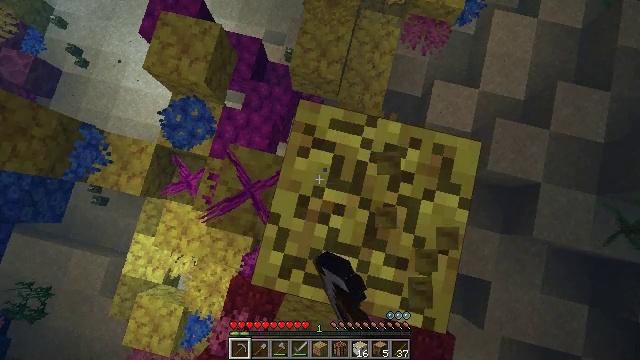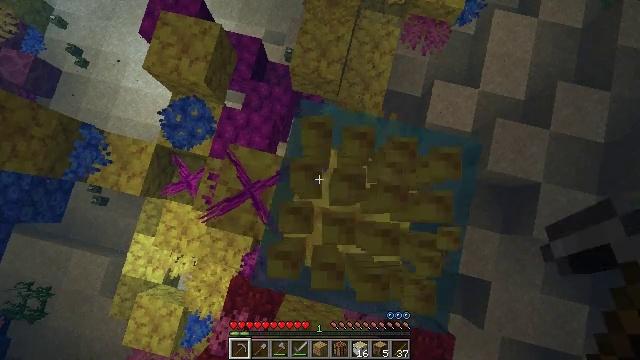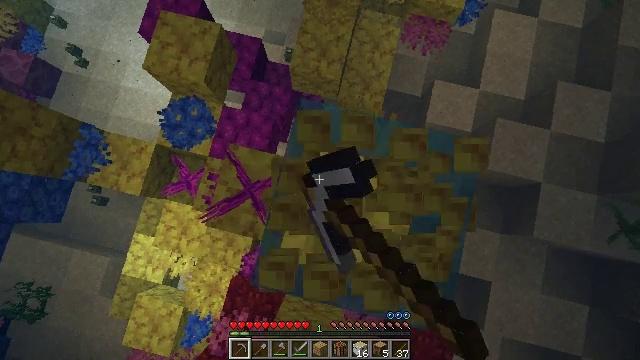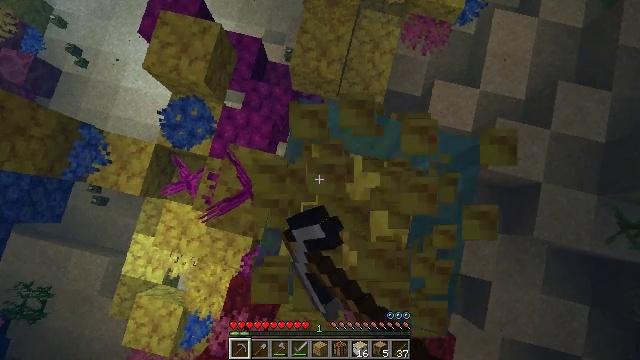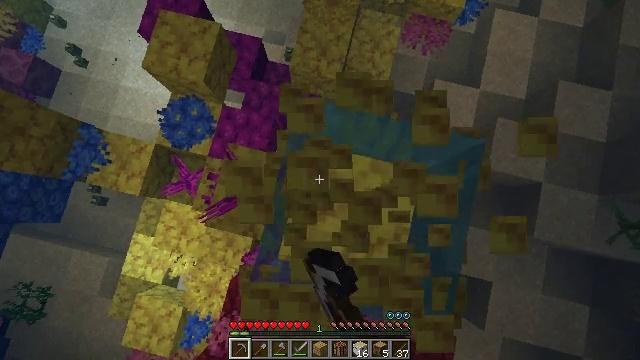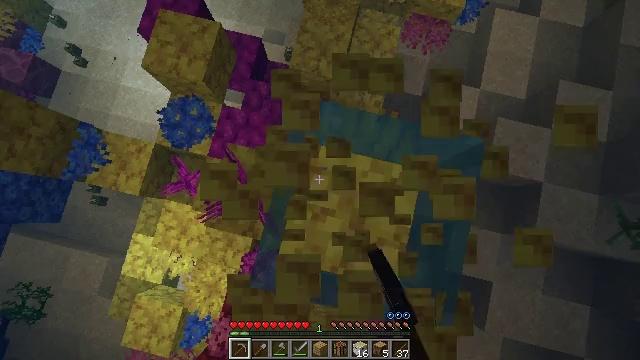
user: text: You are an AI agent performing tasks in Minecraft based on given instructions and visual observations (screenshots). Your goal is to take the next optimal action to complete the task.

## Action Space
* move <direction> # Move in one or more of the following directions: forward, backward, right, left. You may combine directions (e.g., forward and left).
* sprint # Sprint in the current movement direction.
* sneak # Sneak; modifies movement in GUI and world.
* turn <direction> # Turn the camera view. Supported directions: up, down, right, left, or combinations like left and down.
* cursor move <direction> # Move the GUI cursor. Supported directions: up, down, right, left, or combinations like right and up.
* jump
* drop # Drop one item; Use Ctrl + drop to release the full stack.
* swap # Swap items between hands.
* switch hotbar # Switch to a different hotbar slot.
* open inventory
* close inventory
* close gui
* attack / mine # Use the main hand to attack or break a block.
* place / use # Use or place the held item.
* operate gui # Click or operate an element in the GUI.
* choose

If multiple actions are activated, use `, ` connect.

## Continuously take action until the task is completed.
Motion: motion action
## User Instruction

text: Chisel out some horn coral block from the ocean.
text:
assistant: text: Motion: attack / mine
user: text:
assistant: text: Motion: attack / mine
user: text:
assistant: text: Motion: attack / mine
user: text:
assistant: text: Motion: attack / mine
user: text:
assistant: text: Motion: attack / mine
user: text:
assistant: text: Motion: attack / mine